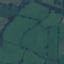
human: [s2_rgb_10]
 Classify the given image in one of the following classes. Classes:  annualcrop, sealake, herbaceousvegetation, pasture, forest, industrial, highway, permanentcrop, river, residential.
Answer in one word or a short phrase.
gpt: Pasture